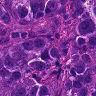
Metastatic tissue present: yes